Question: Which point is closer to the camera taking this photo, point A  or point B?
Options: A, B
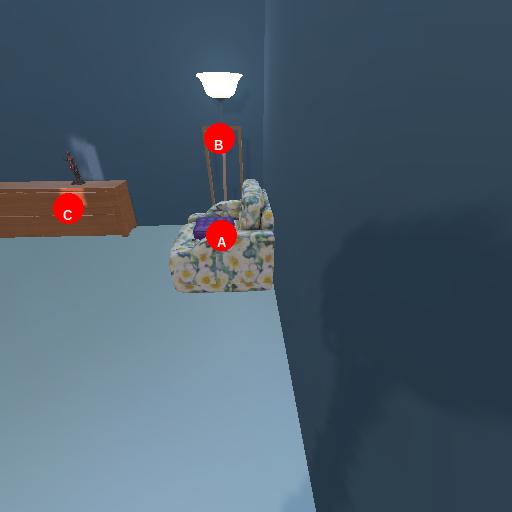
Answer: A